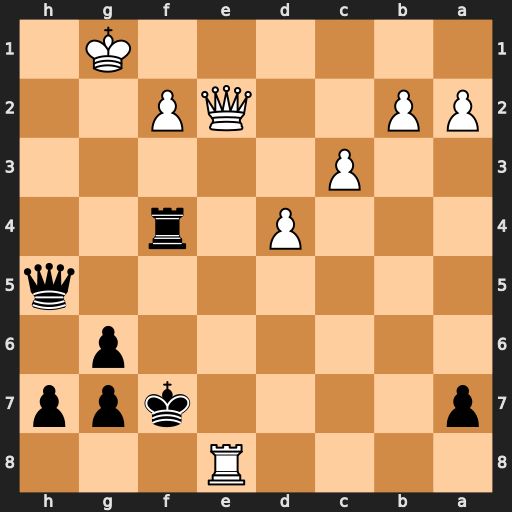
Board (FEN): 4R3/p4kpp/6p1/7q/3P1r2/2P5/PP2QP2/6K1
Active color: b
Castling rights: -
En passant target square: -
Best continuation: Rg4+ Qxg4 Qxg4+